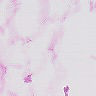
Metastatic tissue present: no